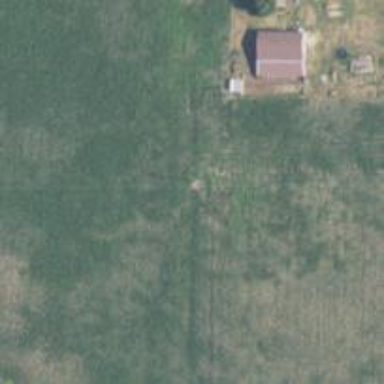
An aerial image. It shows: Power pole.